Question: I am seeing some odd behaviour when it comes to Binding to the Color property of an Effect within a ControlTemplate. When setting the value directly, I can define the color as a string (eg. "Red") or as a Hex value (eg. #FFFF0000).
However, when using binding, it ONLY works if the color is defined as a String, which is an issue in a ControlTemplate style, as I would like to use the colors of the TemplateParent properties, which get bound to as Hex values.
For example. Take a look at the following XAML (sorry I know it is long but I wanted to show all cases):
'''
<Window x:Class="EffectTest.MainWindow"
xmlns="http://schemas.microsoft.com/winfx/2006/xaml/presentation"
xmlns:x="http://schemas.microsoft.com/winfx/2006/xaml"
Title="MainWindow" Height="350" Width="525">
<Window.Resources>
<!--
STYLE 1
This works, as the Color is hard coded, but note that the hard
coded value is identicle to the value in Style 2 (which doesn't work).
-->
<Style x:Key="Style1" TargetType="{x:Type Button}">
<Style.Setters>
<Setter Property="Template">
<Setter.Value>
<ControlTemplate TargetType="{x:Type Button}">
<Border Width="{TemplateBinding Width}"
Height="{TemplateBinding Height}"
Background="{TemplateBinding Foreground}">
<Border.Effect>
<DropShadowEffect Color="#FFFF0000"/>
</Border.Effect>
<TextBlock Foreground="White" Text="{Binding RelativeSource={RelativeSource TemplatedParent}, Path=Background}"/>
</Border>
</ControlTemplate>
</Setter.Value>
</Setter>
</Style.Setters>
</Style>
<!--
STYLE 2
This fails (the dropshadow appears black) even through the value being bound to is the same as Style 1.
-->
<Style x:Key="Style2" TargetType="{x:Type Button}">
<Style.Setters>
<Setter Property="Template">
<Setter.Value>
<ControlTemplate TargetType="{x:Type Button}">
<Border Width="{TemplateBinding Width}"
Height="{TemplateBinding Height}"
Background="{TemplateBinding Foreground}">
<Border.Effect>
<!--NOTE: TemplateBinding does not work at all... <DropShadowEffect Color="{TemplateBinding Background}"/>-->
<DropShadowEffect Color="{Binding RelativeSource={RelativeSource TemplatedParent}, Path=Background}"/>
</Border.Effect>
<TextBlock Foreground="White" Text="{Binding RelativeSource={RelativeSource TemplatedParent}, Path=Background}"/>
</Border>
</ControlTemplate>
</Setter.Value>
</Setter>
</Style.Setters>
</Style>
<!--
STYLE 3
This works, but note that I am binding to "Name" for the Color, which just happens to be a valid color "Red".
-->
<Style x:Key="Style3" TargetType="{x:Type Button}">
<Style.Setters>
<Setter Property="Template">
<Setter.Value>
<ControlTemplate TargetType="{x:Type Button}">
<Border Width="{TemplateBinding Width}"
Height="{TemplateBinding Height}"
Background="{TemplateBinding Foreground}">
<Border.Effect>
<DropShadowEffect Color="{Binding RelativeSource={RelativeSource TemplatedParent}, Path=Name}"/>
</Border.Effect>
<TextBlock Foreground="White" Text="{Binding RelativeSource={RelativeSource TemplatedParent}, Path=Name}"/>
</Border>
</ControlTemplate>
</Setter.Value>
</Setter>
</Style.Setters>
</Style>
</Window.Resources>
<StackPanel Width="150">
<Button Style="{StaticResource Style1}" Foreground="LightBlue" Background="Red"></Button>
<Separator Visibility="Hidden" Height="5"/>
<Button Style="{StaticResource Style2}" Foreground="LightBlue" Background="Red"></Button>
<Separator Visibility="Hidden" Height="5"/>
<Button Style="{StaticResource Style3}" Foreground="LightBlue" Name="Red"></Button>
</StackPanel>
</Window>
'''
Results in:

Why is this? Is there a way around it? I would like to be able to use the Background and Foreground properties of Button inside the control template's effect.
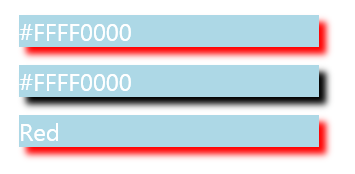
Answer: Yes,Background is a Brush object and if your template background property is a pure color then it is feasible for you to bind Color property to Background's color property like
{Binding RelativeSource={RelativeSource TemplatedParent}, Path=Background.Color}
Or you can either use a converter.
Updated code sample:
'''
<Style x:Key="Style2" TargetType="{x:Type Button}">
<Style.Setters>
<Setter Property="Template">
<Setter.Value>
<ControlTemplate TargetType="{x:Type Button}">
<Border Width="{TemplateBinding Width}"
Height="{TemplateBinding Height}"
Background="{TemplateBinding Foreground}">
<Border.Effect>
<!-- Now uses Background.Color -->
<DropShadowEffect Color="{Binding RelativeSource={RelativeSource TemplatedParent}, Path=Background.Color}"/>
</Border.Effect>
<TextBlock Foreground="White" Text="{Binding RelativeSource={RelativeSource TemplatedParent}, Path=Background.Color}"/>
</Border>
</ControlTemplate>
</Setter.Value>
</Setter>
</Style.Setters>
</Style>
'''